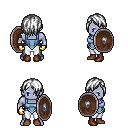
a pixel art fantasy rpg character, male body template, dark elf, purple skin, blue vest, white pants, white bangs hairstyle, gold gloves, brown shoes, shield, four views (front, back, left, right), 2x2 character sprite sheet, small pixel art, hard edges, no anti-aliasing